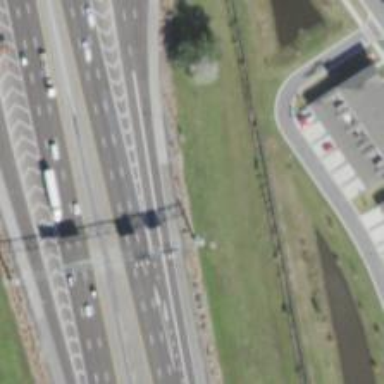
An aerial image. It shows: Motorway junction.